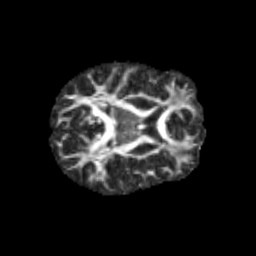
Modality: FA
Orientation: axial
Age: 12
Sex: male
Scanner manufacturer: siemens
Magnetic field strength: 3 T
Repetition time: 3.8 s
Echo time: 0.07 s